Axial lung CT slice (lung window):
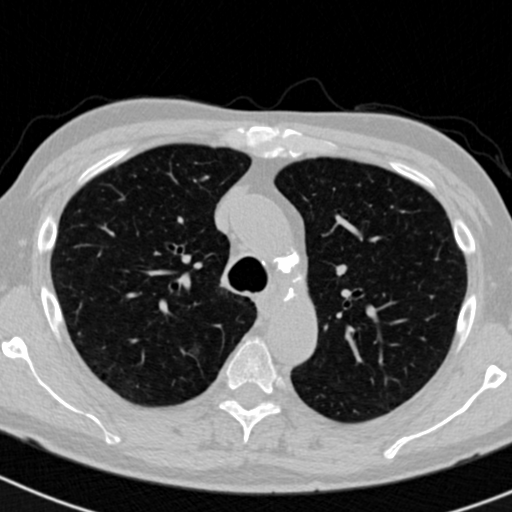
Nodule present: no